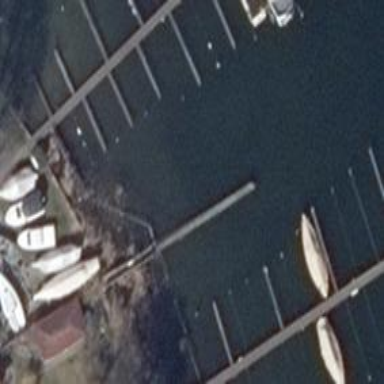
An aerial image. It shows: Man-made pier.